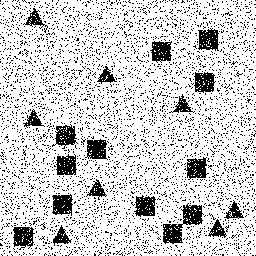
Squares: 12
Triangles: 8
Stars: 0
Total shapes: 20